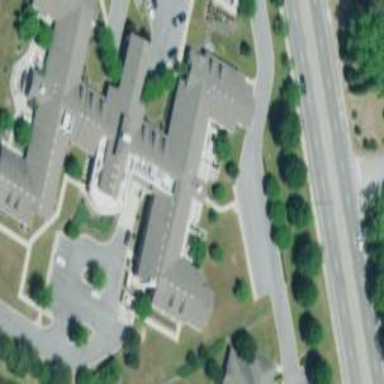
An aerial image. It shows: Nursing home building.